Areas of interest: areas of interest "Picking Garden"
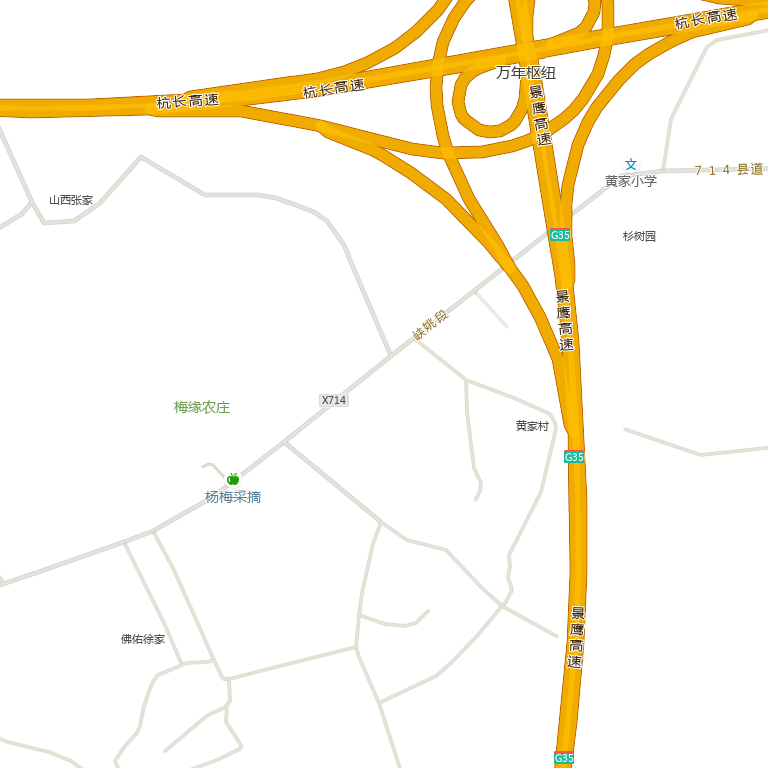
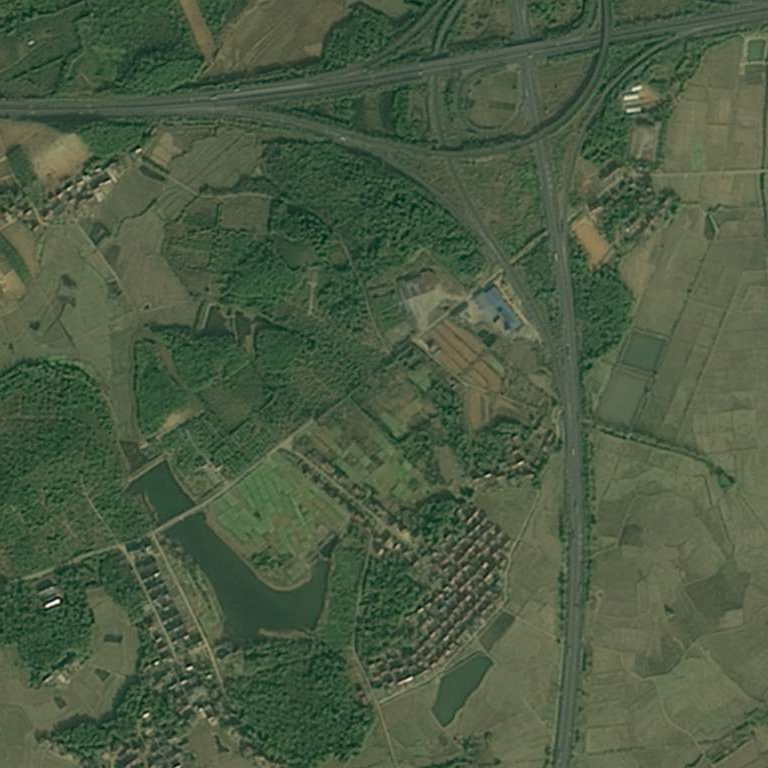